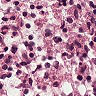
Metastatic tissue present: no